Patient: sex F, age 59
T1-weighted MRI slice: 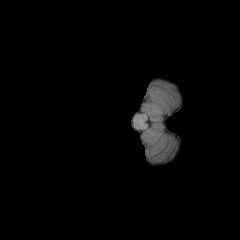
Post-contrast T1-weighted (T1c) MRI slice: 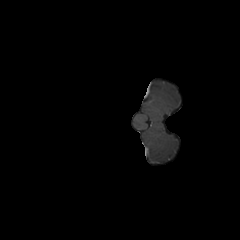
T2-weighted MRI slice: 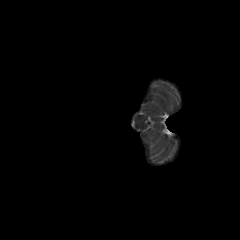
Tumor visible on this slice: no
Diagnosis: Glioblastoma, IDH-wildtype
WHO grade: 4